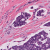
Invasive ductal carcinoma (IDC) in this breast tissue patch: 1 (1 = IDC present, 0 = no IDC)